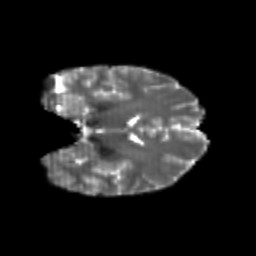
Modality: T2w
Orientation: coronal
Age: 23
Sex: female
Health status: healthy
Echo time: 0.074 s